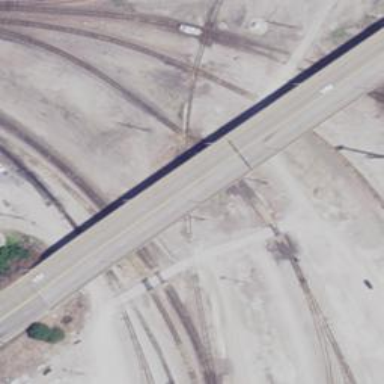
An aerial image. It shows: Railway crossing.